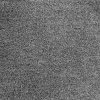
Atmospheric dust classification: dusty